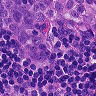
Metastatic tissue present: yes